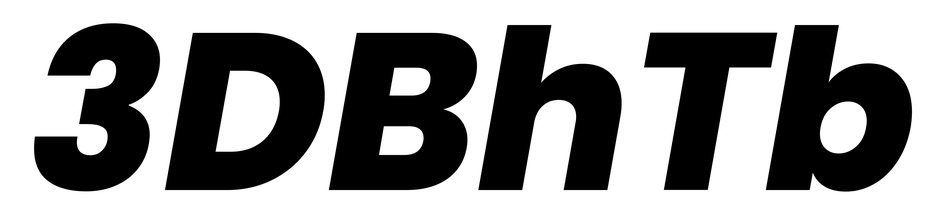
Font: Poppins-ExtraBoldItalic